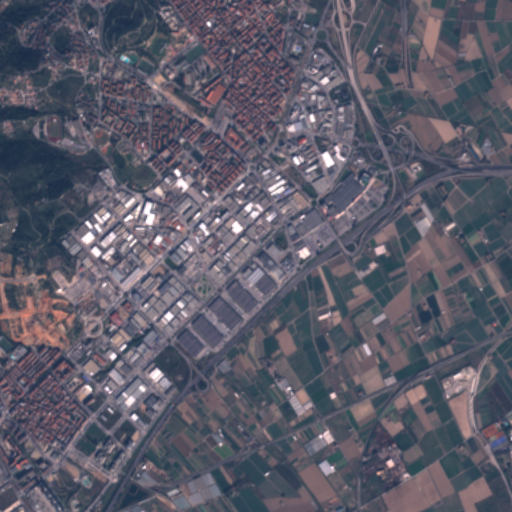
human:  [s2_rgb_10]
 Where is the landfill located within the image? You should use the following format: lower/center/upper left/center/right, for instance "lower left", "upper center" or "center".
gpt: The landfill is located in the upper center of the image.
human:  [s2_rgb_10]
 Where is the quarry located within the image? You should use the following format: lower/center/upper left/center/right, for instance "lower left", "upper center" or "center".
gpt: The quarry is located in the center left of the image.
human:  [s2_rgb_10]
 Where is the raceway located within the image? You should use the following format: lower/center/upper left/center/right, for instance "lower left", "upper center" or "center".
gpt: The raceway is located in the center of the image.
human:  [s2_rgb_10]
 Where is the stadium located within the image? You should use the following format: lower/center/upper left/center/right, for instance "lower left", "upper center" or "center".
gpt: The stadium is located in the upper left of the image.
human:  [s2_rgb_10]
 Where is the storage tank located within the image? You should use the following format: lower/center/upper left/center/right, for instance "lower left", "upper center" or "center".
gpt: The storage tank is located in the upper center of the image.
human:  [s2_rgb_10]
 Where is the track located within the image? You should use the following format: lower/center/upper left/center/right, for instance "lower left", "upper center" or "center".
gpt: The track is located in the center of the image.
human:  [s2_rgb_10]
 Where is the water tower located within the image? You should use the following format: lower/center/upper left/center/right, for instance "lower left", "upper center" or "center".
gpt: The water tower is located in the lower center of the image.
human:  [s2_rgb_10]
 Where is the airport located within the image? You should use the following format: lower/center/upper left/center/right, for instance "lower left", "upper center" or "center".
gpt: There is no airport in the image.